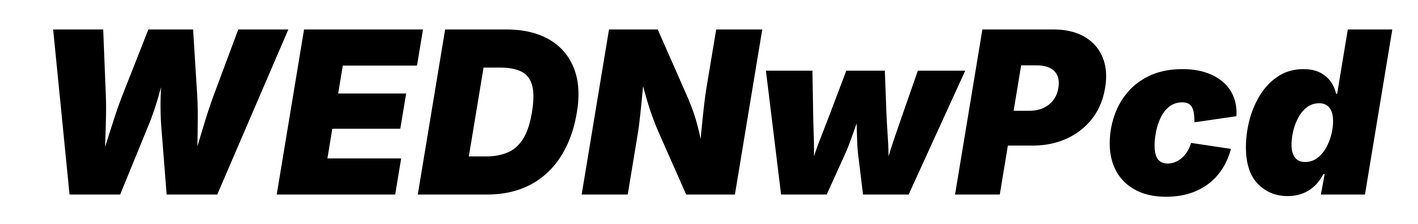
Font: Inter-Italic_Black_Italic